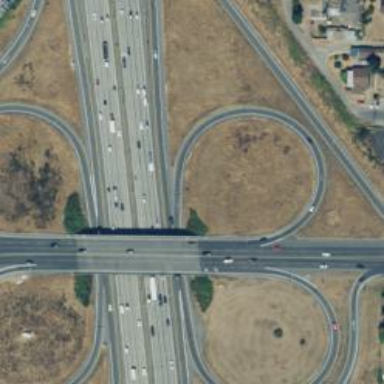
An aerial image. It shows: Motorway junction.